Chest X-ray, PA view. Patient: 64 years old, sex F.
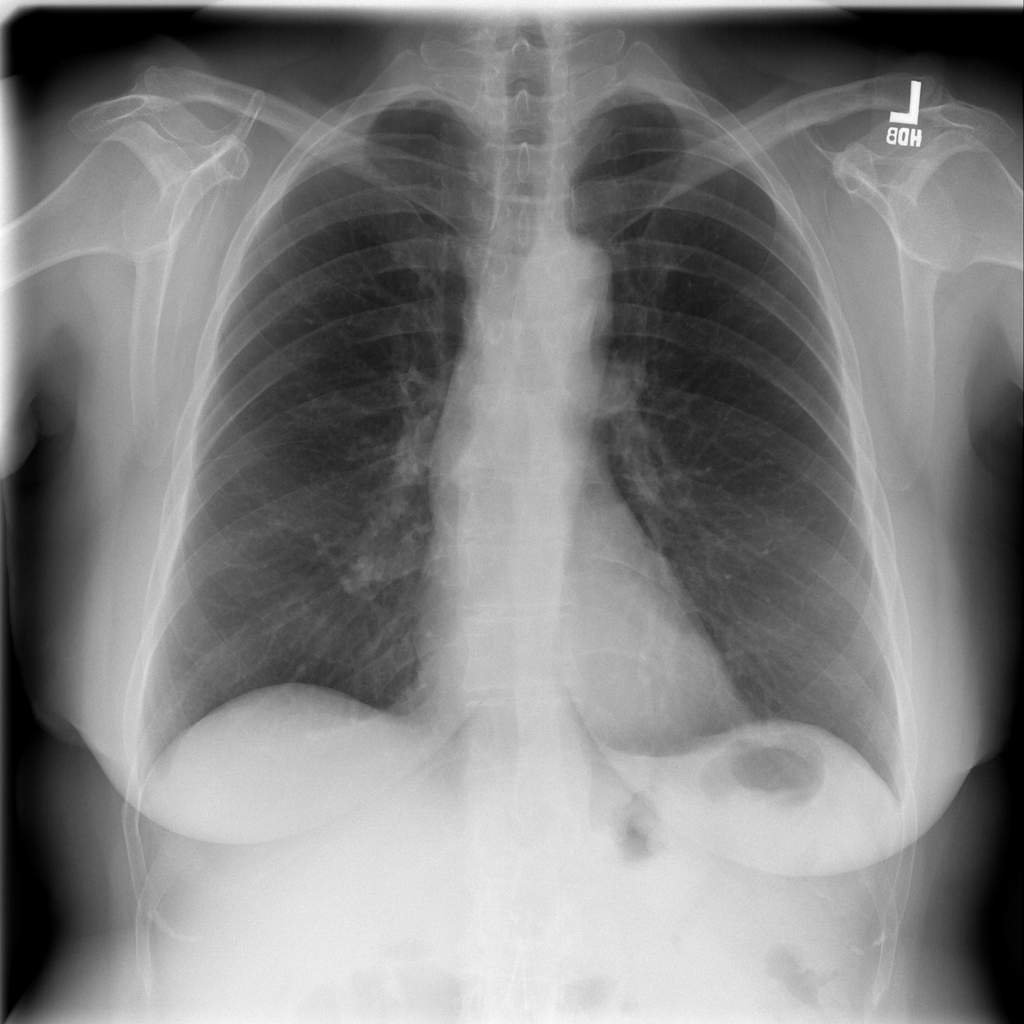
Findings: No Finding